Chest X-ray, PA view. Patient: 34 years old, sex M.
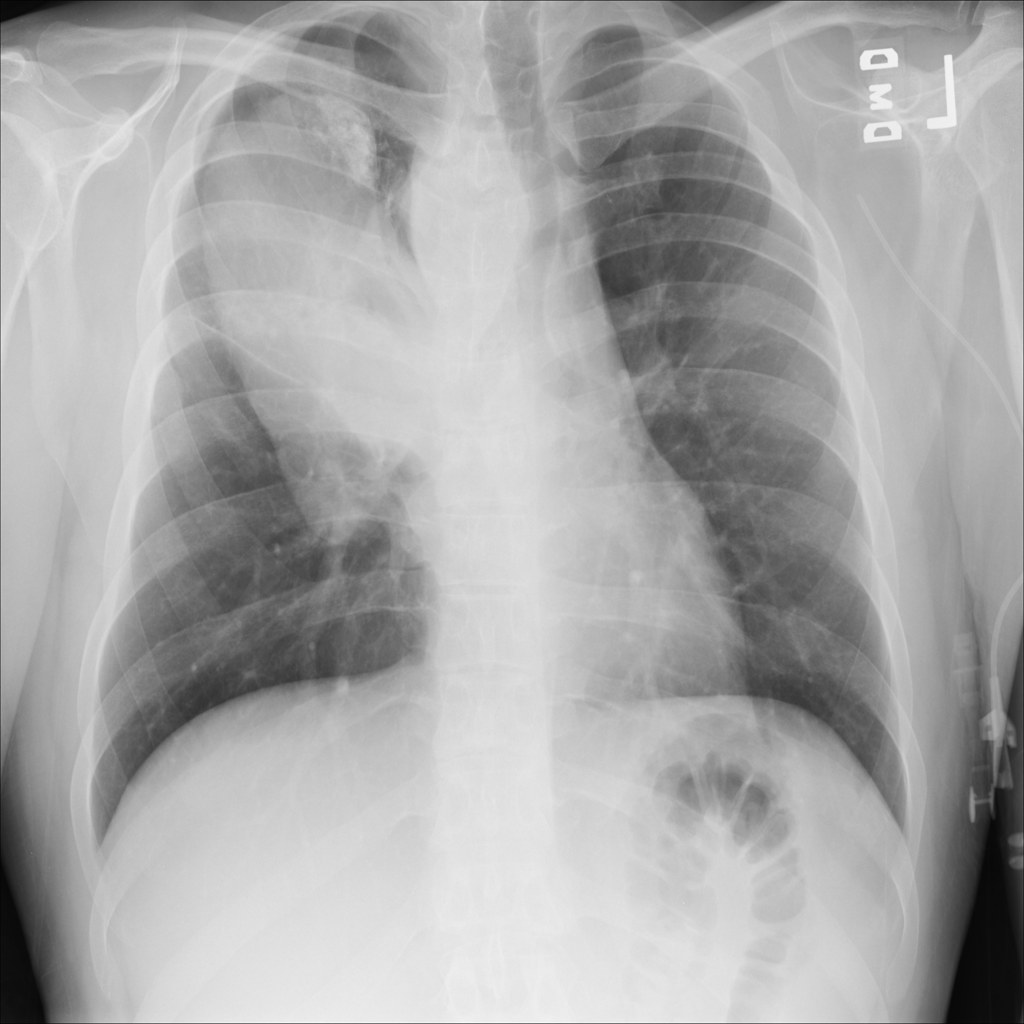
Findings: No Finding